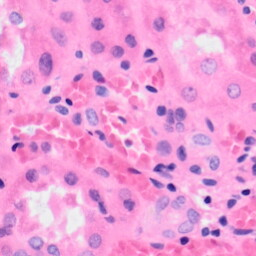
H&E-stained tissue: Kidney